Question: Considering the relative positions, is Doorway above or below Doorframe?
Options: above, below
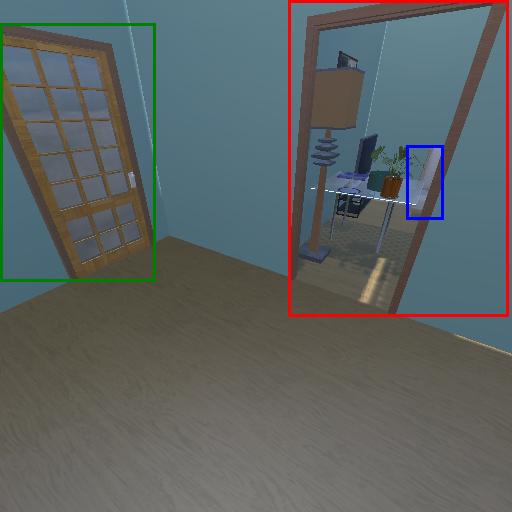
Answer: above